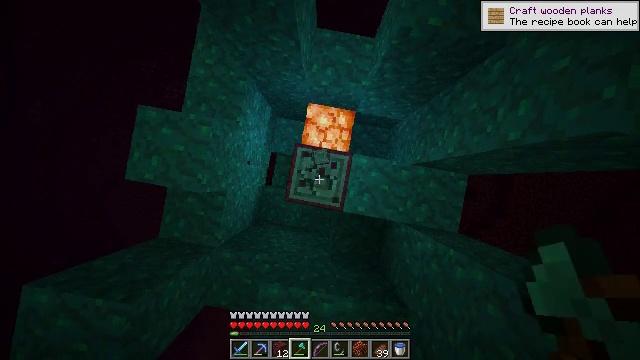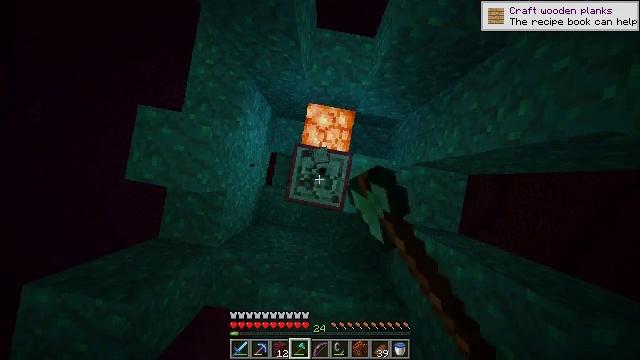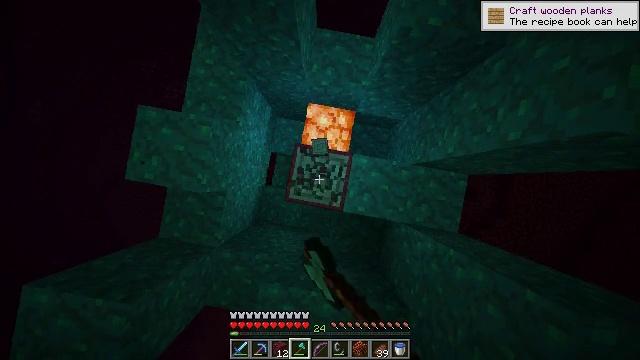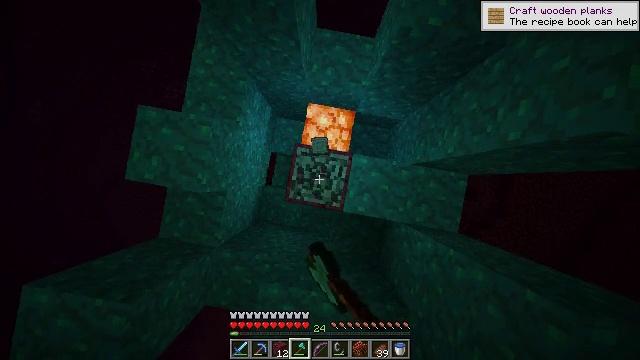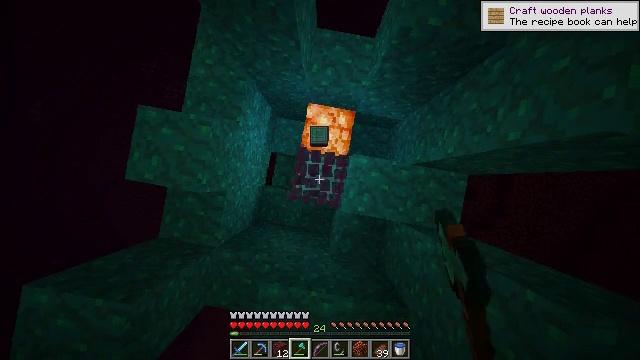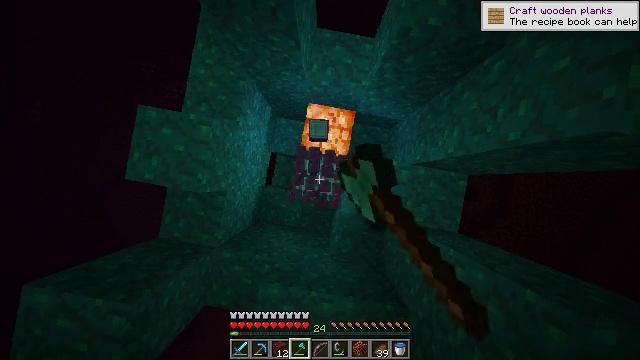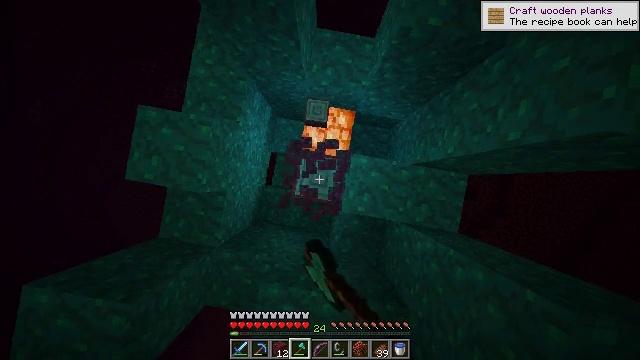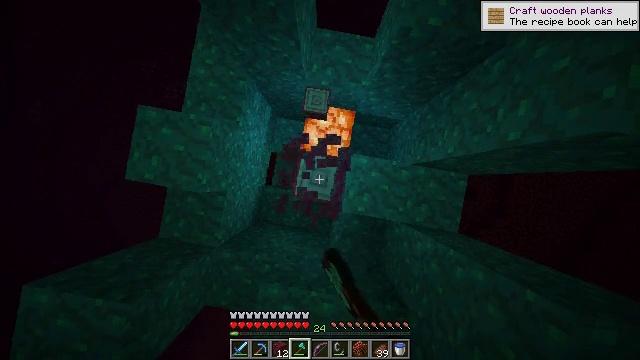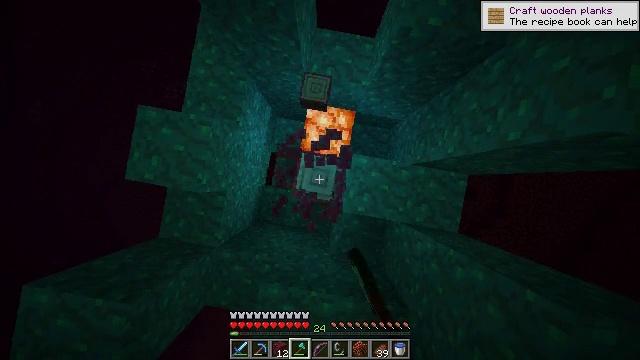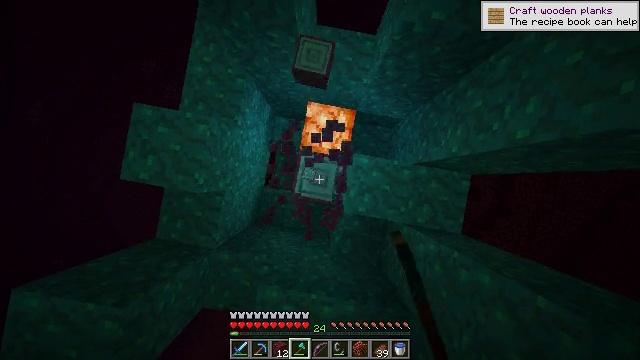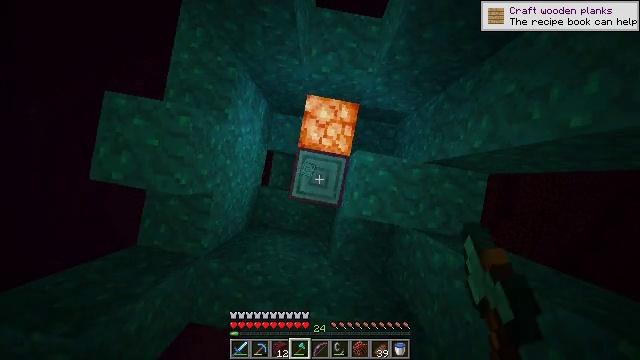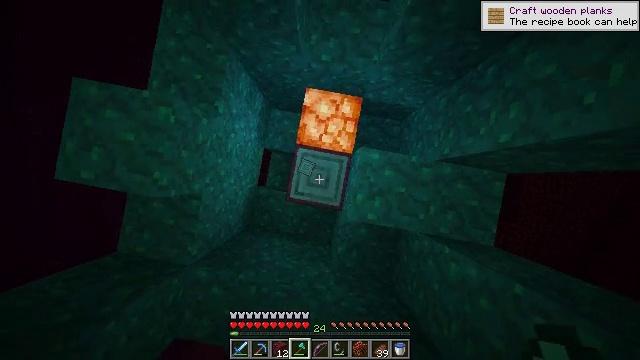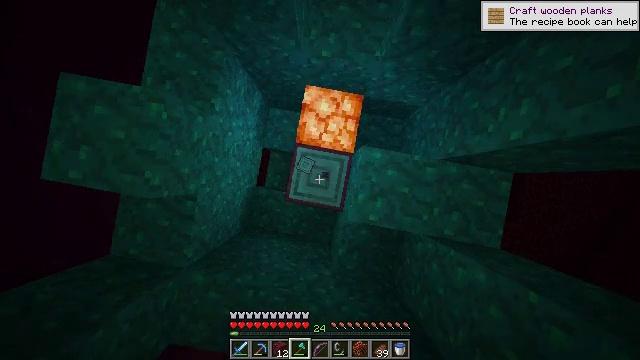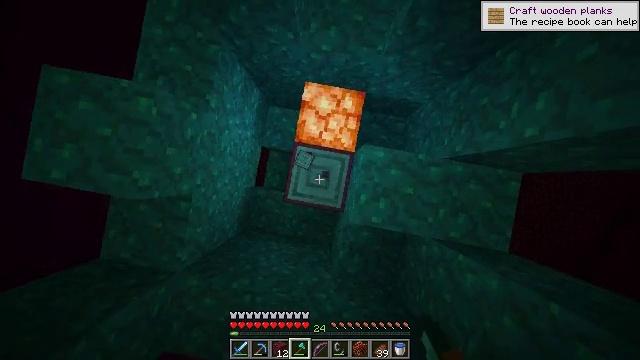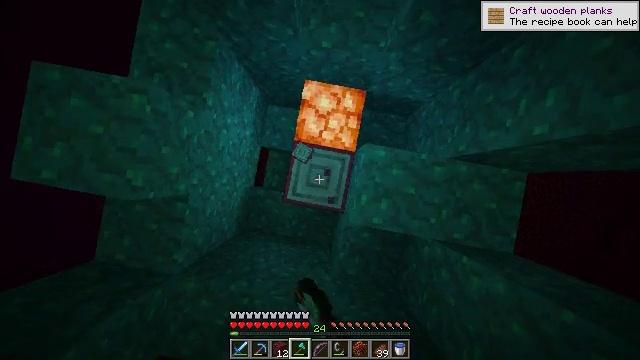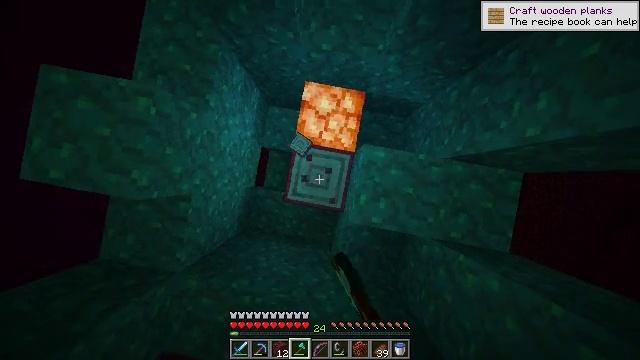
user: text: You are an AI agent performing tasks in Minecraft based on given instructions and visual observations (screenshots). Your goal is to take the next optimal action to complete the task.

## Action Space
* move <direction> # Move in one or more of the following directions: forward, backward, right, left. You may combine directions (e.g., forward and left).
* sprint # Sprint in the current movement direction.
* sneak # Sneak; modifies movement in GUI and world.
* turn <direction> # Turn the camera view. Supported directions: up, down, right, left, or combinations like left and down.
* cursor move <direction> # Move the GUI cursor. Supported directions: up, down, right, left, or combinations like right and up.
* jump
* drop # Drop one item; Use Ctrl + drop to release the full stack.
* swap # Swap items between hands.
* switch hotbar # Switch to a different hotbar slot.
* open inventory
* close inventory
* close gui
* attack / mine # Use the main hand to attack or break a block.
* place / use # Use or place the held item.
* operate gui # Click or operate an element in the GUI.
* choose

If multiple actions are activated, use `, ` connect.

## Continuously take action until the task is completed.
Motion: motion action
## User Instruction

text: Destroy the warped stem to gather materials.
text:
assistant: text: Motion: attack / mine
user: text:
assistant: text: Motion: attack / mine
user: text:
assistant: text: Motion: attack / mine
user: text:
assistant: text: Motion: attack / mine
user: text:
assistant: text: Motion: attack / mine
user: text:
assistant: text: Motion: attack / mine
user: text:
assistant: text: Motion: attack / mine
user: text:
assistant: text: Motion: attack / mine
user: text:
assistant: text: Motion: attack / mine, jump
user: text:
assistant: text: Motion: attack / mine, jump
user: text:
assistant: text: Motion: attack / mine, jump
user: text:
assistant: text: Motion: attack / mine, jump
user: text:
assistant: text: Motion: attack / mine, jump
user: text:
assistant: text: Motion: attack / mine, jump
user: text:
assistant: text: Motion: attack / mine, jump
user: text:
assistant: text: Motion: attack / mine, jump
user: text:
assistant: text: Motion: attack / mine, jump
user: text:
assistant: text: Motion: attack / mine, jump
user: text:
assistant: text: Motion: attack / mine, jump
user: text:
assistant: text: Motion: attack / mine, jump
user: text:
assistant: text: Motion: attack / mine, jump
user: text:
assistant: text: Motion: attack / mine, jump
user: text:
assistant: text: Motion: attack / mine, jump
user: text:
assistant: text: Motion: attack / mine, jump
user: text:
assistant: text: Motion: attack / mine, jump
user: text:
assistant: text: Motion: attack / mine, jump
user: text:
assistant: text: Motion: attack / mine, jump
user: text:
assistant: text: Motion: attack / mine, jump
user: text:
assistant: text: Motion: attack / mine, jump
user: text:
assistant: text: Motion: attack / mine, jump